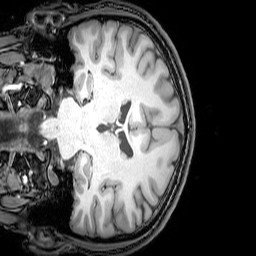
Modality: T1w
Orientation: coronal
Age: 26
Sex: male
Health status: healthy
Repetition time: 0.081 s
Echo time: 0.037 s